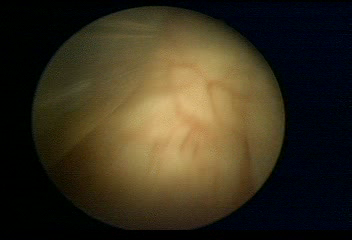
Modality: WLC
Class: Normal mucosa
Bladder cancer association: No